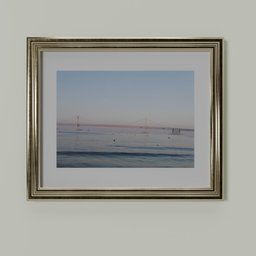
Label: decoration